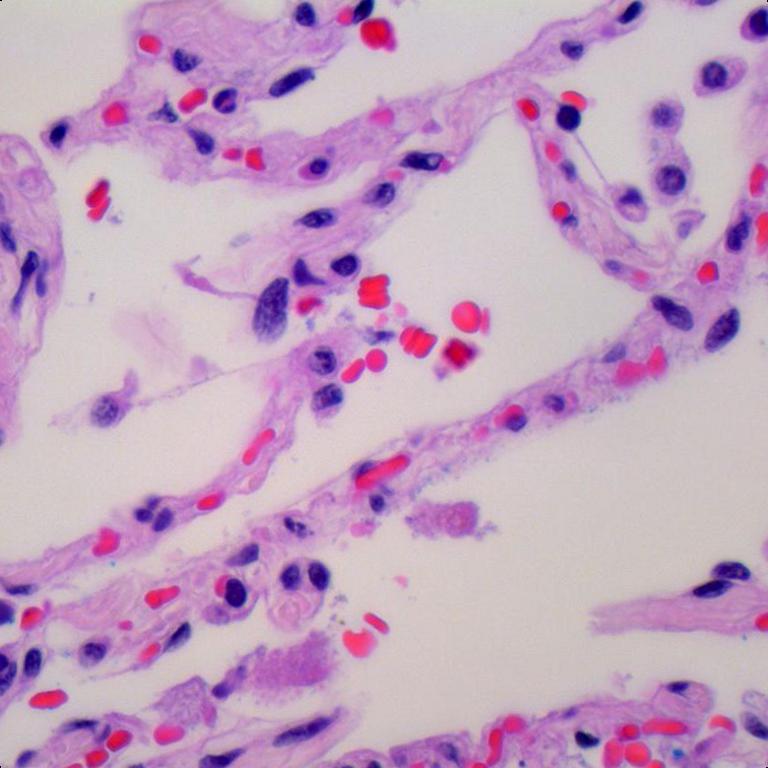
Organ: lung
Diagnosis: benign